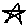
Label: star